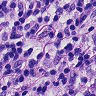
Metastatic tissue present: no